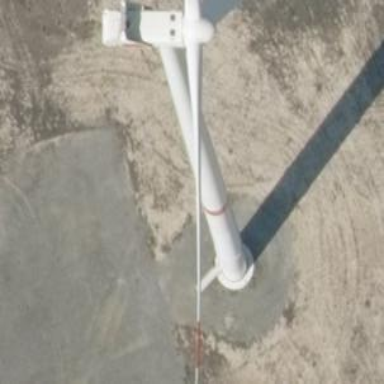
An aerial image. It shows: Wind turbine generator made by Vestas. The generator utilizes wind as its power source and belongs to the horizontal axis type.